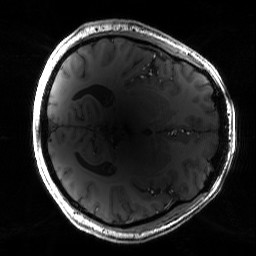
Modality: T1w
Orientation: axial
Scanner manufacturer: siemens
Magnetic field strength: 6.98 T
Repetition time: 2.5 s
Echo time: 0.00429 s